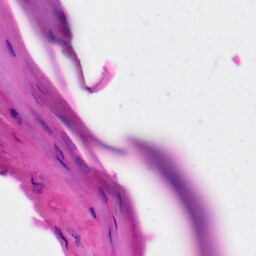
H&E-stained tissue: Skin